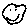
Label: smiley face